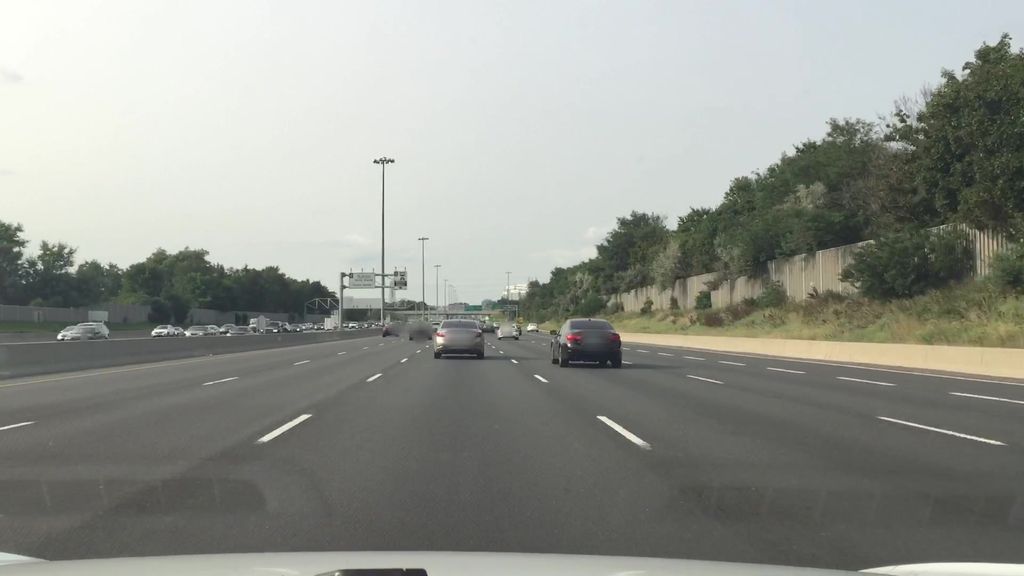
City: toronto